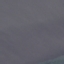
Label: SeaLake